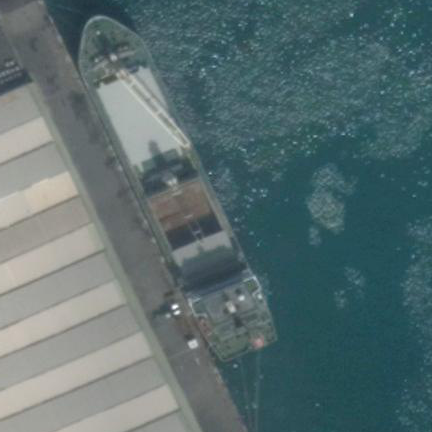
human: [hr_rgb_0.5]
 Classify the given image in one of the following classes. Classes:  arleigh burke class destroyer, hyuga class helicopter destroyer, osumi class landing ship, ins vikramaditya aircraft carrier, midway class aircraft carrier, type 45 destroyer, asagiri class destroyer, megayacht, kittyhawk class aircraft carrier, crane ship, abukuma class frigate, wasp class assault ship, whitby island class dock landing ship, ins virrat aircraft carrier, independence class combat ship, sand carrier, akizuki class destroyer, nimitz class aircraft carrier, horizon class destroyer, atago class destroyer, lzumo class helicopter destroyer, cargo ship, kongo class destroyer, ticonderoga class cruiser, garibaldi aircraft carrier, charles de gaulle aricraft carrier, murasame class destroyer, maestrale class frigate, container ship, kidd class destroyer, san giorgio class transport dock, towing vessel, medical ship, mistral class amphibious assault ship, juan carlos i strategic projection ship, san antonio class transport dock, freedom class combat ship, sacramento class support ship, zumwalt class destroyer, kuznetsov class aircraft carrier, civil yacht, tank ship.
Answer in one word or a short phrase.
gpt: Cargo ship